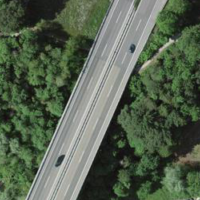
EUNIS habitat code: 57
Species observed at this site:
Corvus corone
Podarcis muralis
Cyanistes caeruleus
Fagus sylvatica
Sturnus vulgaris
Buteo buteo
Phalacrocorax carbo
Larus michahellis
Parus major
Erithacus rubecula
Milvus milvus
Pica pica
Regulus regulus
Falco tinnunculus
Corvus corax
Motacilla alba